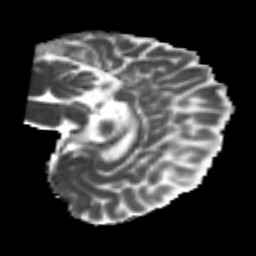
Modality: MD
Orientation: sagittal
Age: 22
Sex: female
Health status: healthy
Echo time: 0.074 s